Question: Here the screenshot of containing the bin folder in AspectJ framework.

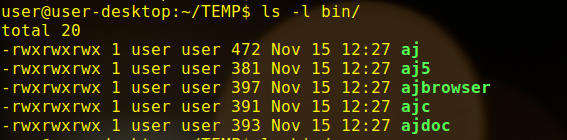
Answer: They are for <URL>. 'aj5' is for java 5, 'aj' is for java 1.4.
Here is types of weaving supported by AspectJ:
1. Compile-time weaving is the simplest approach. When you have the source code for an application, ajc will compile from source and produce woven class files as output. The invocation of the weaver is integral to the ajc compilation process. The aspects themselves may be in source or binary form. If the aspects are required for the affected classes to compile, then you must weave at compile-time. Aspects are required, e.g., when they add members to a class and other classes being compiled reference the added members.
2. Post-compile weaving (also sometimes called binary weaving) is used to weave existing class files and JAR files. As with compile-time weaving, the aspects used for weaving may be in source or binary form, and may themselves be woven by aspects.
3. Load-time weaving (LTW) is simply binary weaving defered until the point that a class loader loads a class file and defines the class to the JVM. To support this, one or more "weaving class loaders", either provided explicitly by the run-time environment or enabled through a "weaving agent" are required.